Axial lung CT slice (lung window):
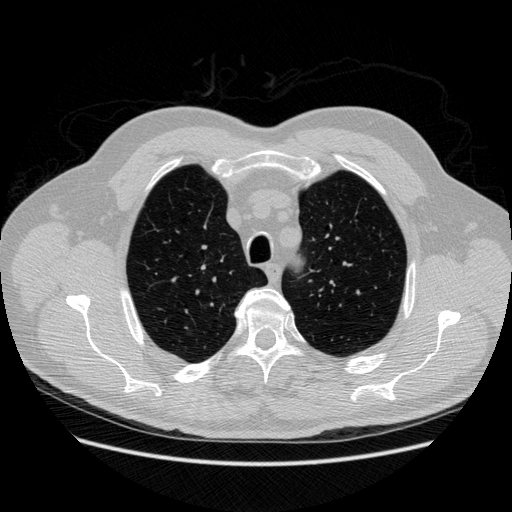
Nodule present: no